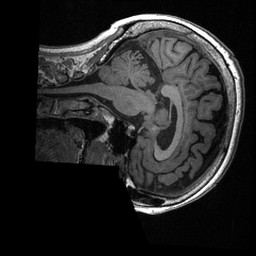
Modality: T1w
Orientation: sagittal
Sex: female
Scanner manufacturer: ge
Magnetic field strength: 3 T
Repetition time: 0.0064 s
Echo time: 0.00281 s